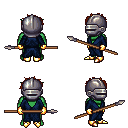
a pixel art fantasy rpg character, male body template, orc, green skin, blue robe, magenta pants, brunette bedhead hairstyle, metal helm, gold gloves, gold boots, spear, four views (front, back, left, right), 2x2 character sprite sheet, small pixel art, hard edges, no anti-aliasing